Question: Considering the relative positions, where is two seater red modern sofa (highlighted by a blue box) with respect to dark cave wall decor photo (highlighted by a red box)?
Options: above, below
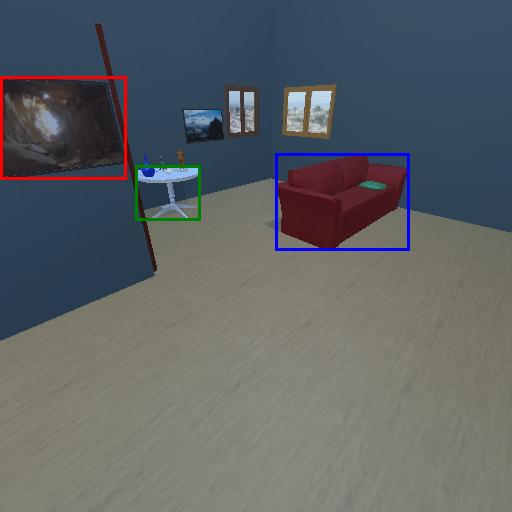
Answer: above